Question: I need to "connect" each operation of my soap service to a rest service. In wso2-esb I've defined a new proxy service with a predefined wsdl, so far so good, I've published the service and I can "see" the operations from soap-ui.
Now I need to define (I think) an In-secuence, my first problem is that I need to distinguish between op1, op2 and op3, because each soap operation goes to a different rest service
What kind of mediator do I need to split my request depending on the operation invoked by the client?
Thank you!

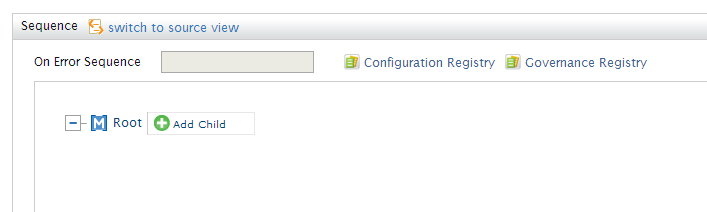
Answer: This escenario is very similar a <URL> where you have to use SOAP Header value for routing, no value in message content as EIP.
Well, to get what SOAP operation is called you will need to get SOAP Header value, here a sample proxy:
'''
<?xml version="1.0" encoding="UTF-8"?>
<proxy xmlns="http://ws.apache.org/ns/synapse"
name="proxy_router_by_header"
transports="http"
statistics="disable"
trace="disable"
startOnLoad="true">
<target>
<inSequence>
<log level="full"/>
<property name="MY_SOAP_ACTION"
expression="get-property('Action')"
scope="default"
type="STRING"/>
<log level="custom">
<property name="* Action sample1" expression="get-property('MY_SOAP_ACTION')"/>
</log>
<log level="custom">
<property name="* Action sample2" expression="$ctx:MY_SOAP_ACTION"/>
</log>
<filter source="get-property('MY_SOAP_ACTION')" regex=".*mediate.*">
<then>
<log level="custom">
<property name="* Evaluation" value=" inside of filter TRUE"/>
</log>
</then>
<else>
<log level="custom">
<property name="* Evaluation" value=" inside of filter FALSE"/>
</log>
</else>
</filter>
</inSequence>
</target>
<description/>
</proxy>
'''
I hope this help you.
Regards.